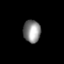
Tissue: lung
Cell type: Epithelial cells
Senescence score: 0.2273
Nuclear area (px): 381
Mean DAPI intensity: 138.948